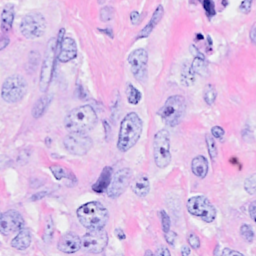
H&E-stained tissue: Breast